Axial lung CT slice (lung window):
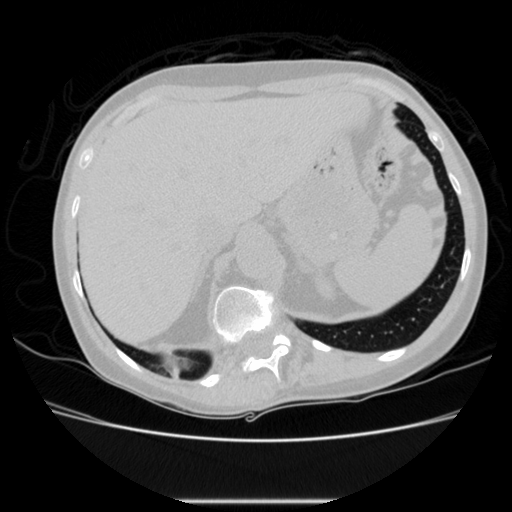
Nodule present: no